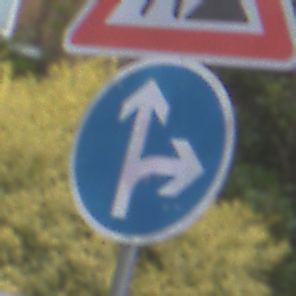
Verkehrszeichen: VorgeschriebeneFahrtrichtungGeradeausOderRechts
Zusatzzeichen oben: Arbeitsstelle
Umgebung: Outdoor, Urban
Tageszeit: MorningAfternoon
Wetter: Overcast
Licht: Natural
Jahreszeit: NotSpecified
Kontrast: LowContrast